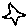
Label: star